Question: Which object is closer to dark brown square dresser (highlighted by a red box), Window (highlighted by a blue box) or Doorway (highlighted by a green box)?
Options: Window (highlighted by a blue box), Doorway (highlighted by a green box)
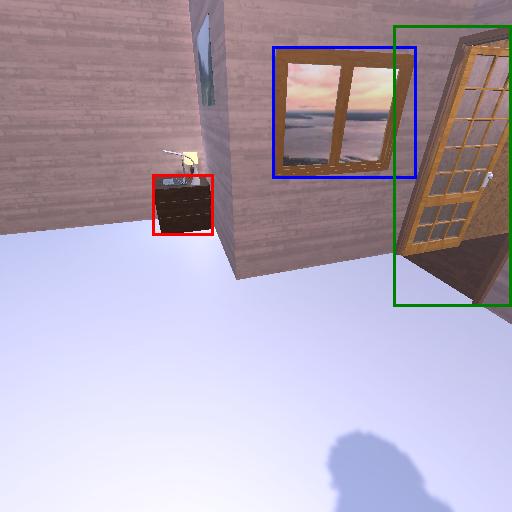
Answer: Window (highlighted by a blue box)